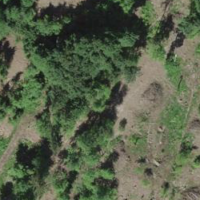
EUNIS habitat code: 44
Species observed at this site:
Dryocopus martius
Aegithalos caudatus
Grus grus